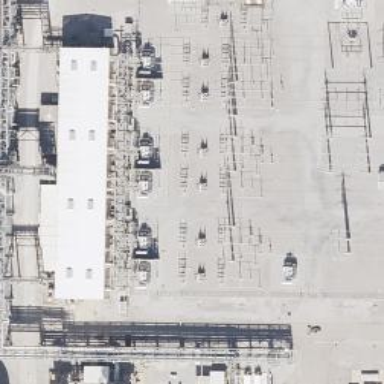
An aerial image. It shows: Switch for power supply.